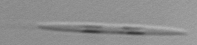
Label: pennate_Pseudo-nitzschia